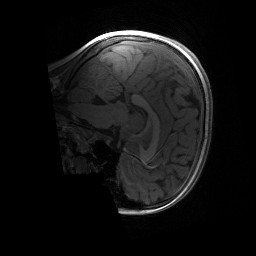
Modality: T1w
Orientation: sagittal
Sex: female
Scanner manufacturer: siemens
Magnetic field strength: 3 T
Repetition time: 1.9 s
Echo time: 0.00243 s